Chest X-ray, PA view. Patient: 47 years old, sex M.
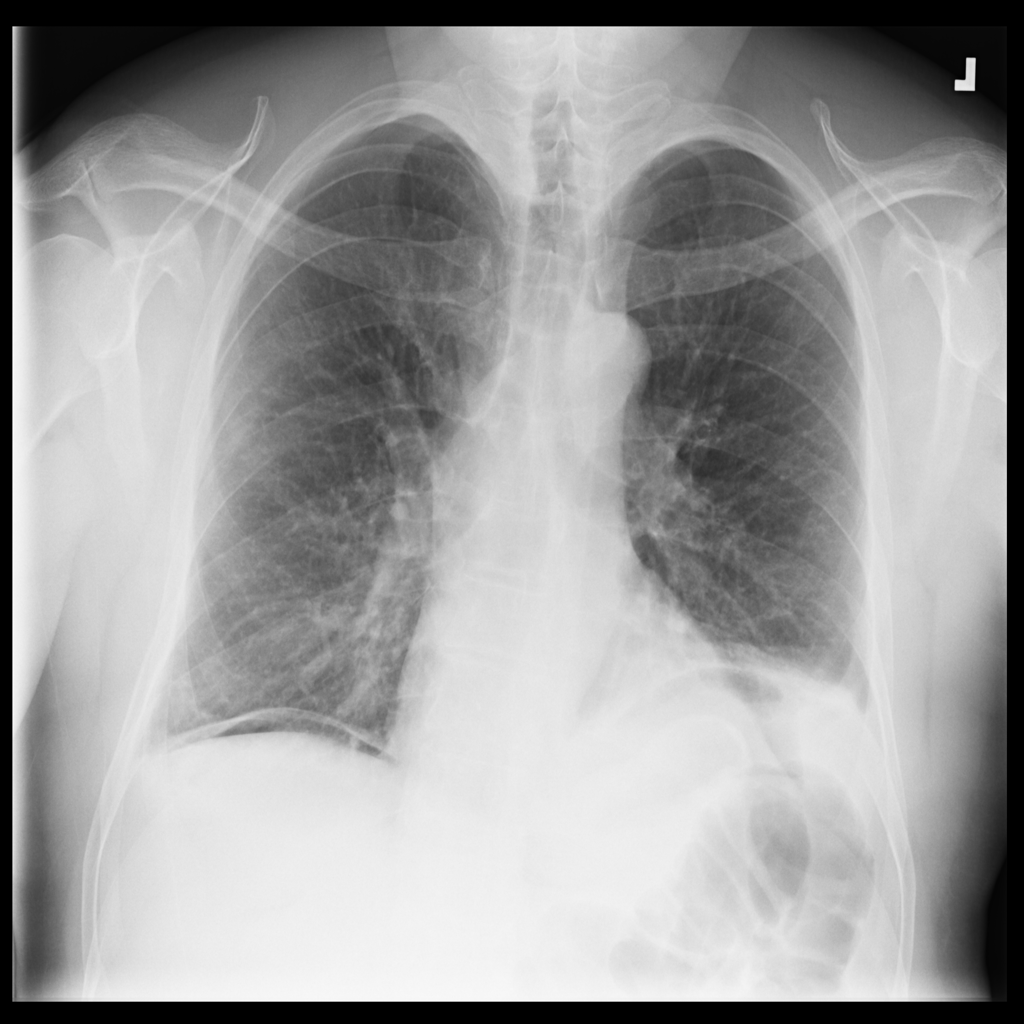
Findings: Infiltration